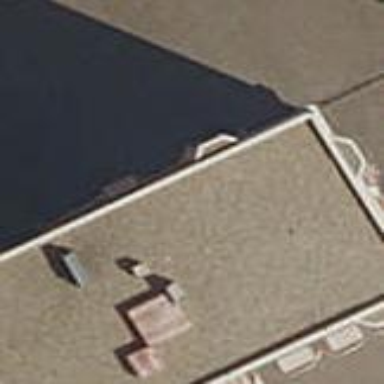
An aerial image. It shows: Part of building is shown in the image.